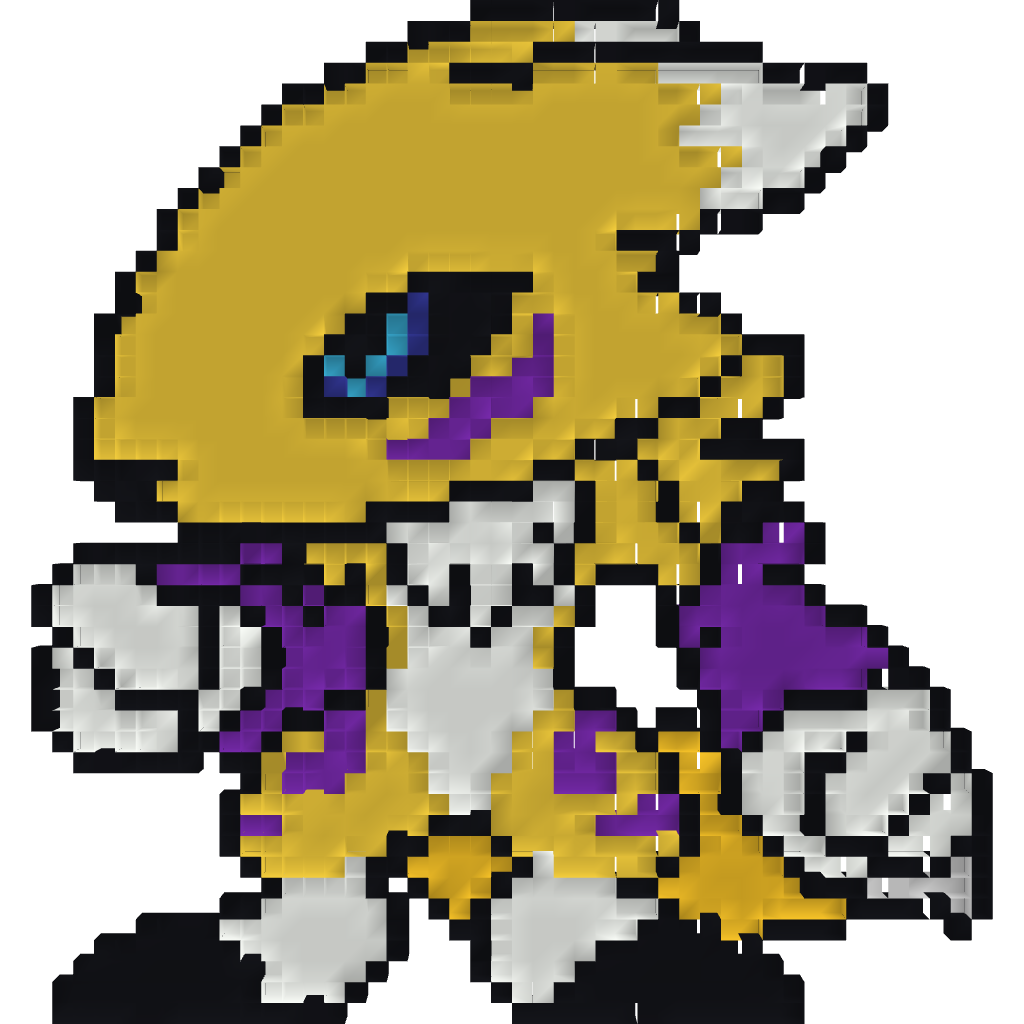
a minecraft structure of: Renamon